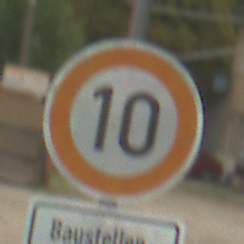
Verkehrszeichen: Geschwindigkeit10
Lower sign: HinweiseAufGefahrenDurchVerbaleAngabe2
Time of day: MorningAfternoon
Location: Outdoor (Suburban)
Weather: PartlyCloudy
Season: NotSpecified
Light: Natural